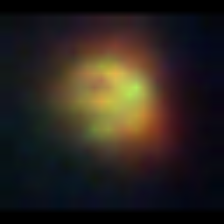
Taxon: NanoPlankton
Group: Other